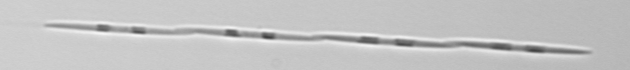
Label: Pseudo-nitzschia